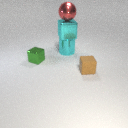
large cyan metal cylinder below large cyan metal cube